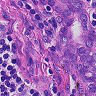
Metastatic tissue present: yes